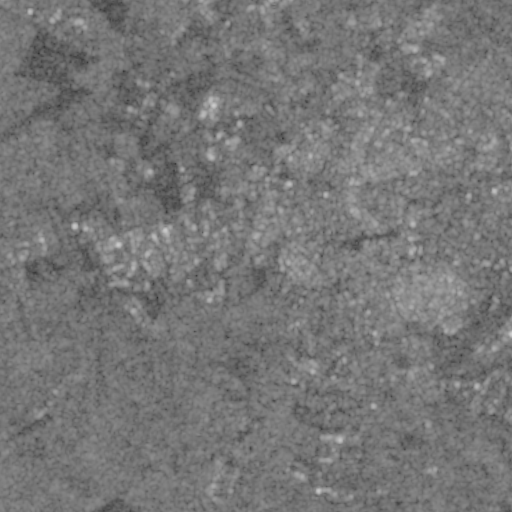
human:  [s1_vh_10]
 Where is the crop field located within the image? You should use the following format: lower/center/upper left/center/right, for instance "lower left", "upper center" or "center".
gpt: The crop field is located in the lower left of the image.
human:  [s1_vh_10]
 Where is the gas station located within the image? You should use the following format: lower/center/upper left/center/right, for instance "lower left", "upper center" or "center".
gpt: The gas station is located in the center right of the image.
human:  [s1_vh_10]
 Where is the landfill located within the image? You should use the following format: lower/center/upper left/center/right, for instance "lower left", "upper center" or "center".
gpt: The landfill is located in the lower center of the image.
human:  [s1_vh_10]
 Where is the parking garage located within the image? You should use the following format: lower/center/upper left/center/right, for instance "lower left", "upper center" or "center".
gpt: The parking garage is located in the center left of the image.
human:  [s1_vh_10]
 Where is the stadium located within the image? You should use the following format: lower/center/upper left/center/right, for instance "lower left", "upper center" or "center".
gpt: The stadium is located in the upper center of the image.
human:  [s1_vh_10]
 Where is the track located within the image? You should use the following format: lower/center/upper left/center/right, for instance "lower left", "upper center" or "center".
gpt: The track is located in the upper right of the image.
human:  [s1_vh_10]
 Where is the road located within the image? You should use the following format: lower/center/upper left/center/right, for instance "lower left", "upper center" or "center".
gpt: There is no road in the image.

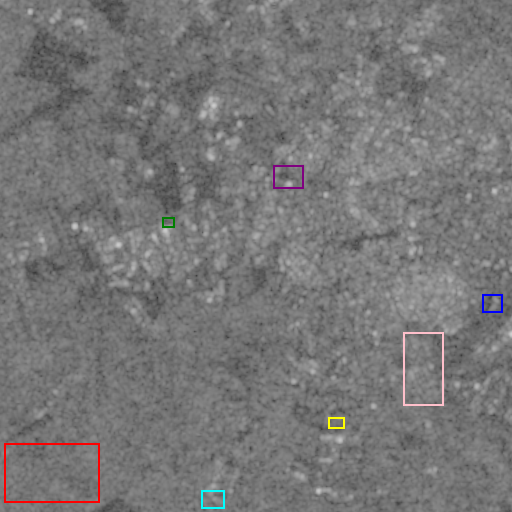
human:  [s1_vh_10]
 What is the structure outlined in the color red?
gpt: The structure outlined in red is a crop field.
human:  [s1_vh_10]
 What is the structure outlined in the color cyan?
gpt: The structure outlined in cyan is a landfill.
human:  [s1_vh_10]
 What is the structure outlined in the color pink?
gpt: The structure outlined in pink is a park.
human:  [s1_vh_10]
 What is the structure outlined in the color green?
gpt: The structure outlined in green is a parking garage.
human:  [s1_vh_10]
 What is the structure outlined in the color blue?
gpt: The structure outlined in blue is a parking lot.
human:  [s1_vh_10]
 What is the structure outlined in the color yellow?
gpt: The structure outlined in yellow is a power substation.
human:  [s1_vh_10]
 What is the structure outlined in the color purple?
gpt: The structure outlined in purple is a stadium.
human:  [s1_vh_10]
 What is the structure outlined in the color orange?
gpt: There is no orange outline.